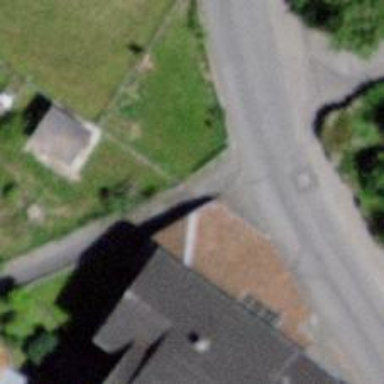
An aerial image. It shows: Paved footway.